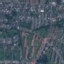
Land use / land cover: Residential